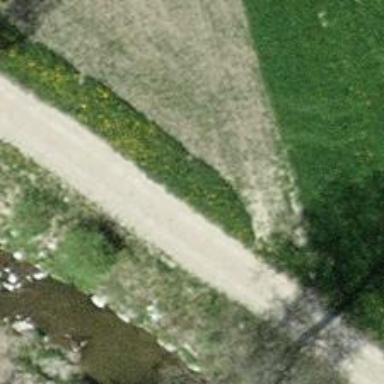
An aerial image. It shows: Gravel track with Grade 3 quality.